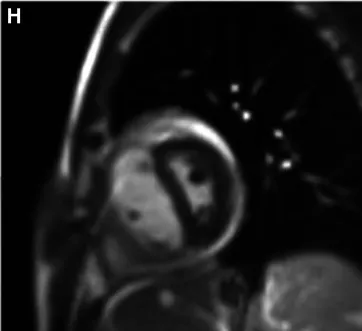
Short-axis real-time cine MRI sequence during operator-guided breathing (G,H) demonstrates an abnormal displacement of the interventricular septum during the onset of inspiration, due to a fixed pericardial volume with reduced ventricular compliance and consequent increase of the right ventricular filling on inspiration.
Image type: radiology (mri)